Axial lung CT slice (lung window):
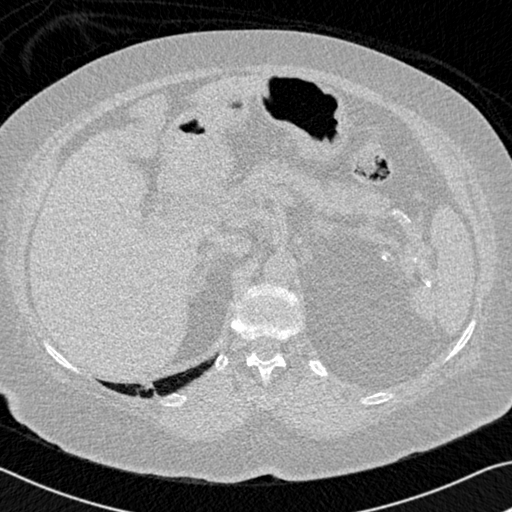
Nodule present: no